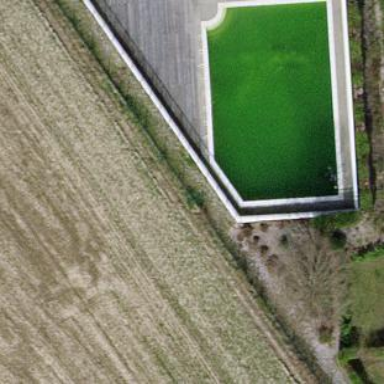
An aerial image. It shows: Swimming pool located in leisure land.